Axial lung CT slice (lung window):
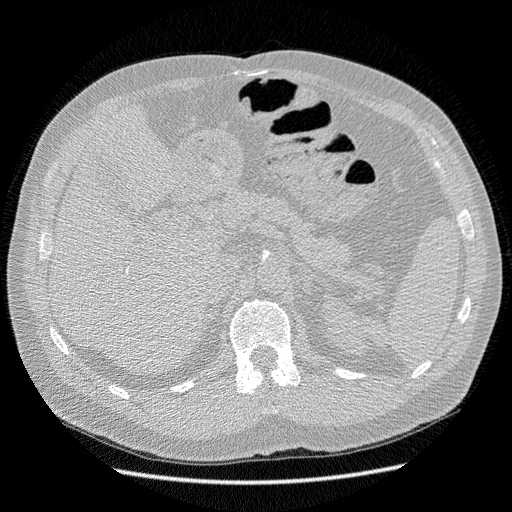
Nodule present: no